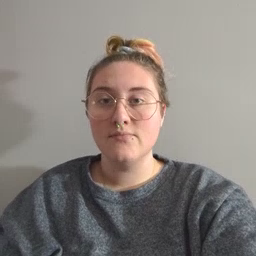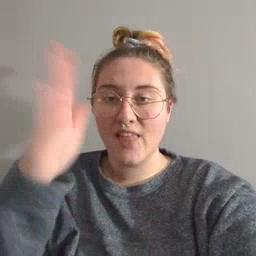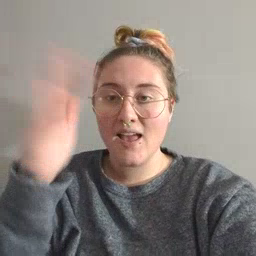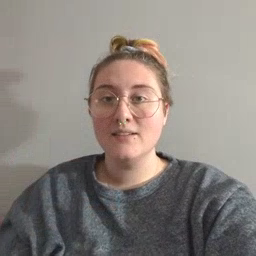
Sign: flag